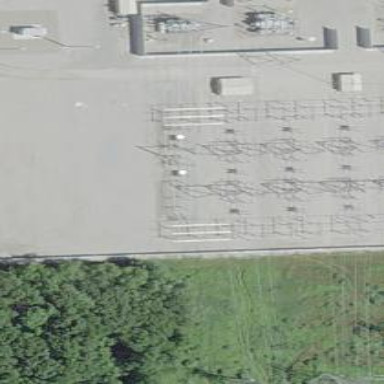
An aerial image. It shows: Switch for power supply.